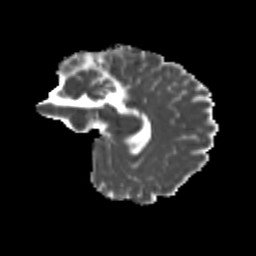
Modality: MD
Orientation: sagittal
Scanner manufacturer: siemens
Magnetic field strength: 3 T
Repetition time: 9.2 s
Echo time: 0.084 s